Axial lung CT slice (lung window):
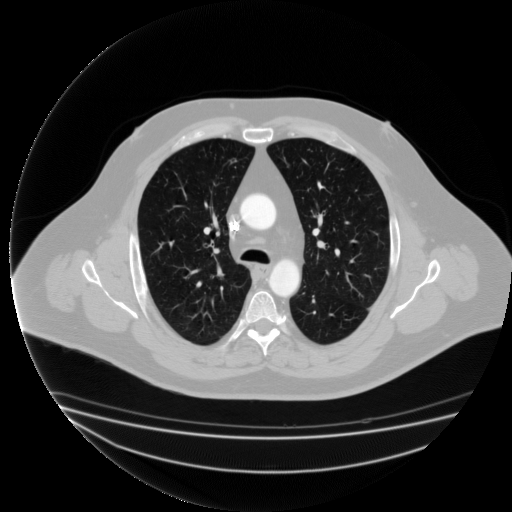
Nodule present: no